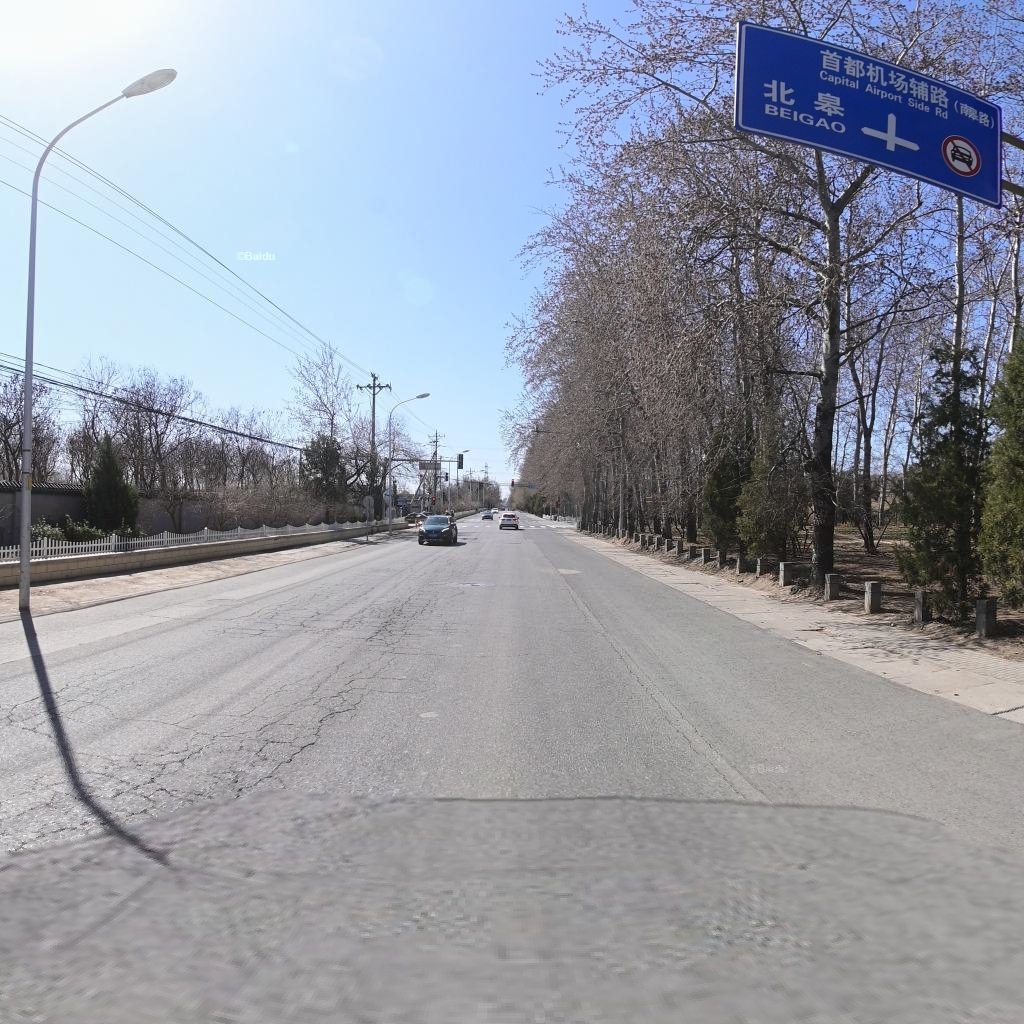
Region: Chaoyang
Road damage annotations: alligator crack, longitudinal crack